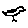
Label: bird